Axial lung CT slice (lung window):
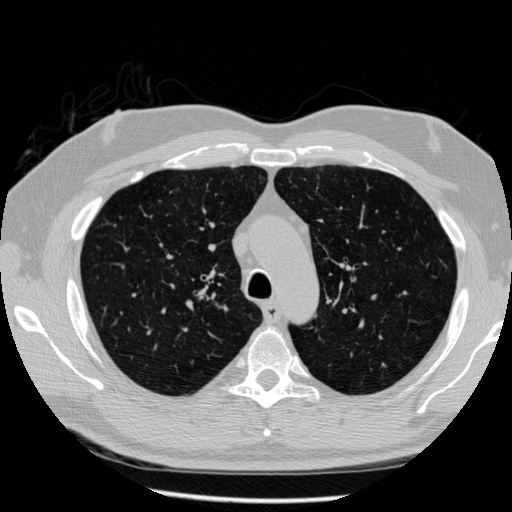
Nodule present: no